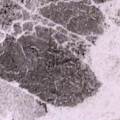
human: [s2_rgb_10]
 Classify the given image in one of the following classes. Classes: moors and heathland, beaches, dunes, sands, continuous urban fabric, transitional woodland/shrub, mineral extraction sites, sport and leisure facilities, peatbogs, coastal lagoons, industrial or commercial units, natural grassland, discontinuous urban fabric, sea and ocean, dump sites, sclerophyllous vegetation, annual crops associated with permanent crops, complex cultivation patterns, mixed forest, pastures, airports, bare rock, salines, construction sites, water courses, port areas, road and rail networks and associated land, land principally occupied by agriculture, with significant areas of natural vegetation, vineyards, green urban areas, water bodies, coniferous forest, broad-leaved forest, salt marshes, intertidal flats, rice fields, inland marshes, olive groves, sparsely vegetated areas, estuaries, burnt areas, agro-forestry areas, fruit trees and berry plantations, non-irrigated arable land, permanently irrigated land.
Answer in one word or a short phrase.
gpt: sea and ocean